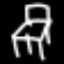
Label: chair